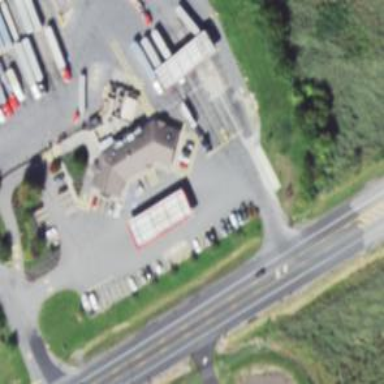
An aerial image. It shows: Convenience shop.